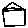
Label: house